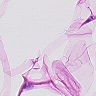
Metastatic tissue present: no